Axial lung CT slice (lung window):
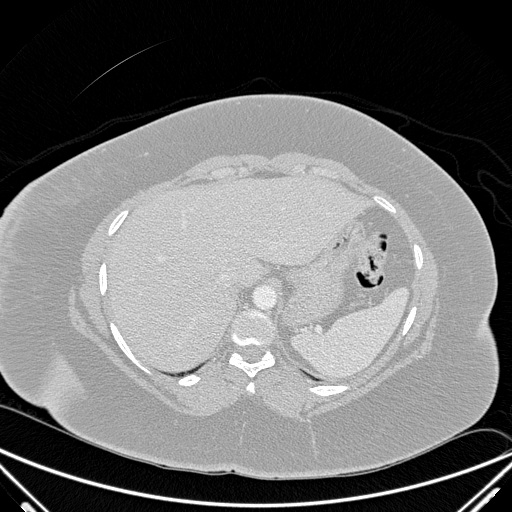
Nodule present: no